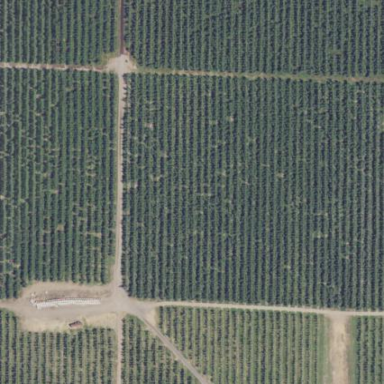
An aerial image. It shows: Vineyard with grape crops.